Field crop: maize
Growth stage: 2
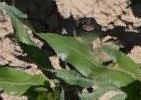
Species: maize